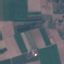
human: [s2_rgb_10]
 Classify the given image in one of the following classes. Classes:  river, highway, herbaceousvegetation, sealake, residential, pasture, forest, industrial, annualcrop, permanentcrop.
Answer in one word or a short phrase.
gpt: PermanentCrop